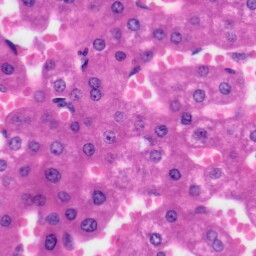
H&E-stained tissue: Liver